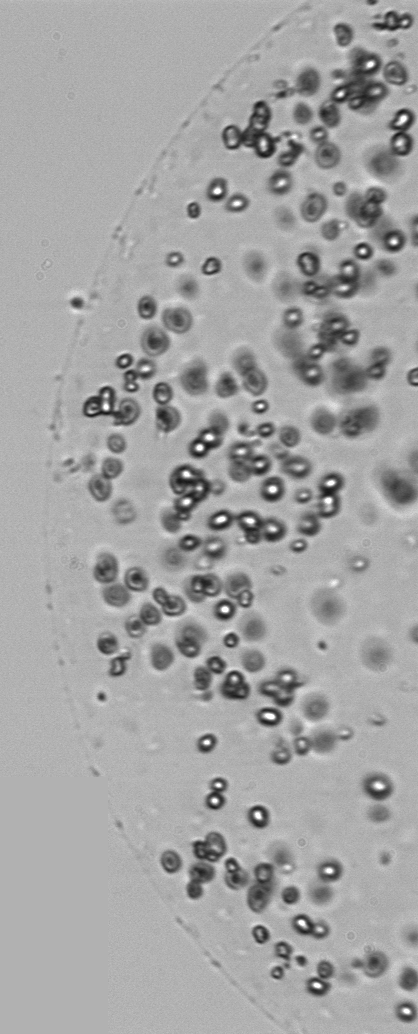
Label: Phaeocystis